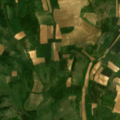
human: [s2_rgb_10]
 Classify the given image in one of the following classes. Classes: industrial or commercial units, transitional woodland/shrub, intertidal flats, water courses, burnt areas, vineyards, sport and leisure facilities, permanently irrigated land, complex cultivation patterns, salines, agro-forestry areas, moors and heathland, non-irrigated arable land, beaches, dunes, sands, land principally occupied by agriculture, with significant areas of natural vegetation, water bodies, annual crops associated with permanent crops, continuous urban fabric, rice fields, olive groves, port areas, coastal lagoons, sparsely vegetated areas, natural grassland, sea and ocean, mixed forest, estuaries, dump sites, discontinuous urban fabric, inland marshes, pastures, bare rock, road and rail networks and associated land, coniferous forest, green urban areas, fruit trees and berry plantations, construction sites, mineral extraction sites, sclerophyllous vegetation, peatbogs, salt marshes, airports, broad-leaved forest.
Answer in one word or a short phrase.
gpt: pastures, complex cultivation patterns, land principally occupied by agriculture, with significant areas of natural vegetation, broad-leaved forest, transitional woodland/shrub